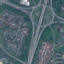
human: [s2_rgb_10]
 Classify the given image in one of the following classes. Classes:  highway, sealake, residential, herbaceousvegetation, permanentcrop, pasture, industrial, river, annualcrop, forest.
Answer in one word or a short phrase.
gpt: Highway